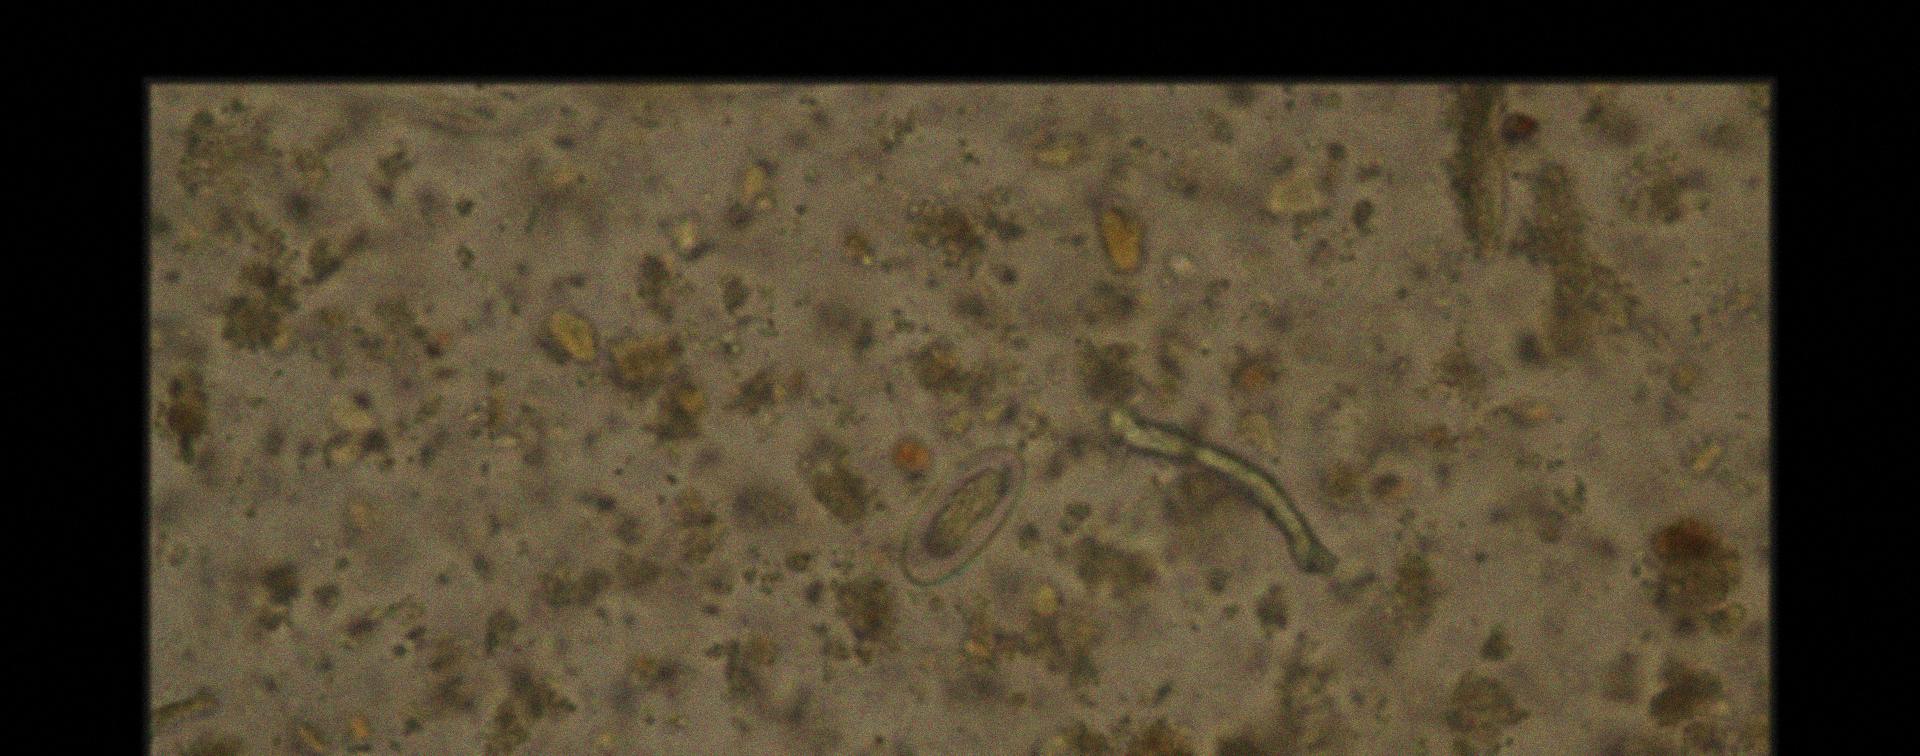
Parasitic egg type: Enterobius vermicularis